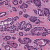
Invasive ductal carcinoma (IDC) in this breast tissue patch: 1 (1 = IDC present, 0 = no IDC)